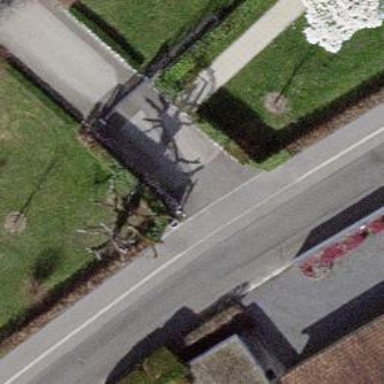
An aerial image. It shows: Paved footway.